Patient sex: F
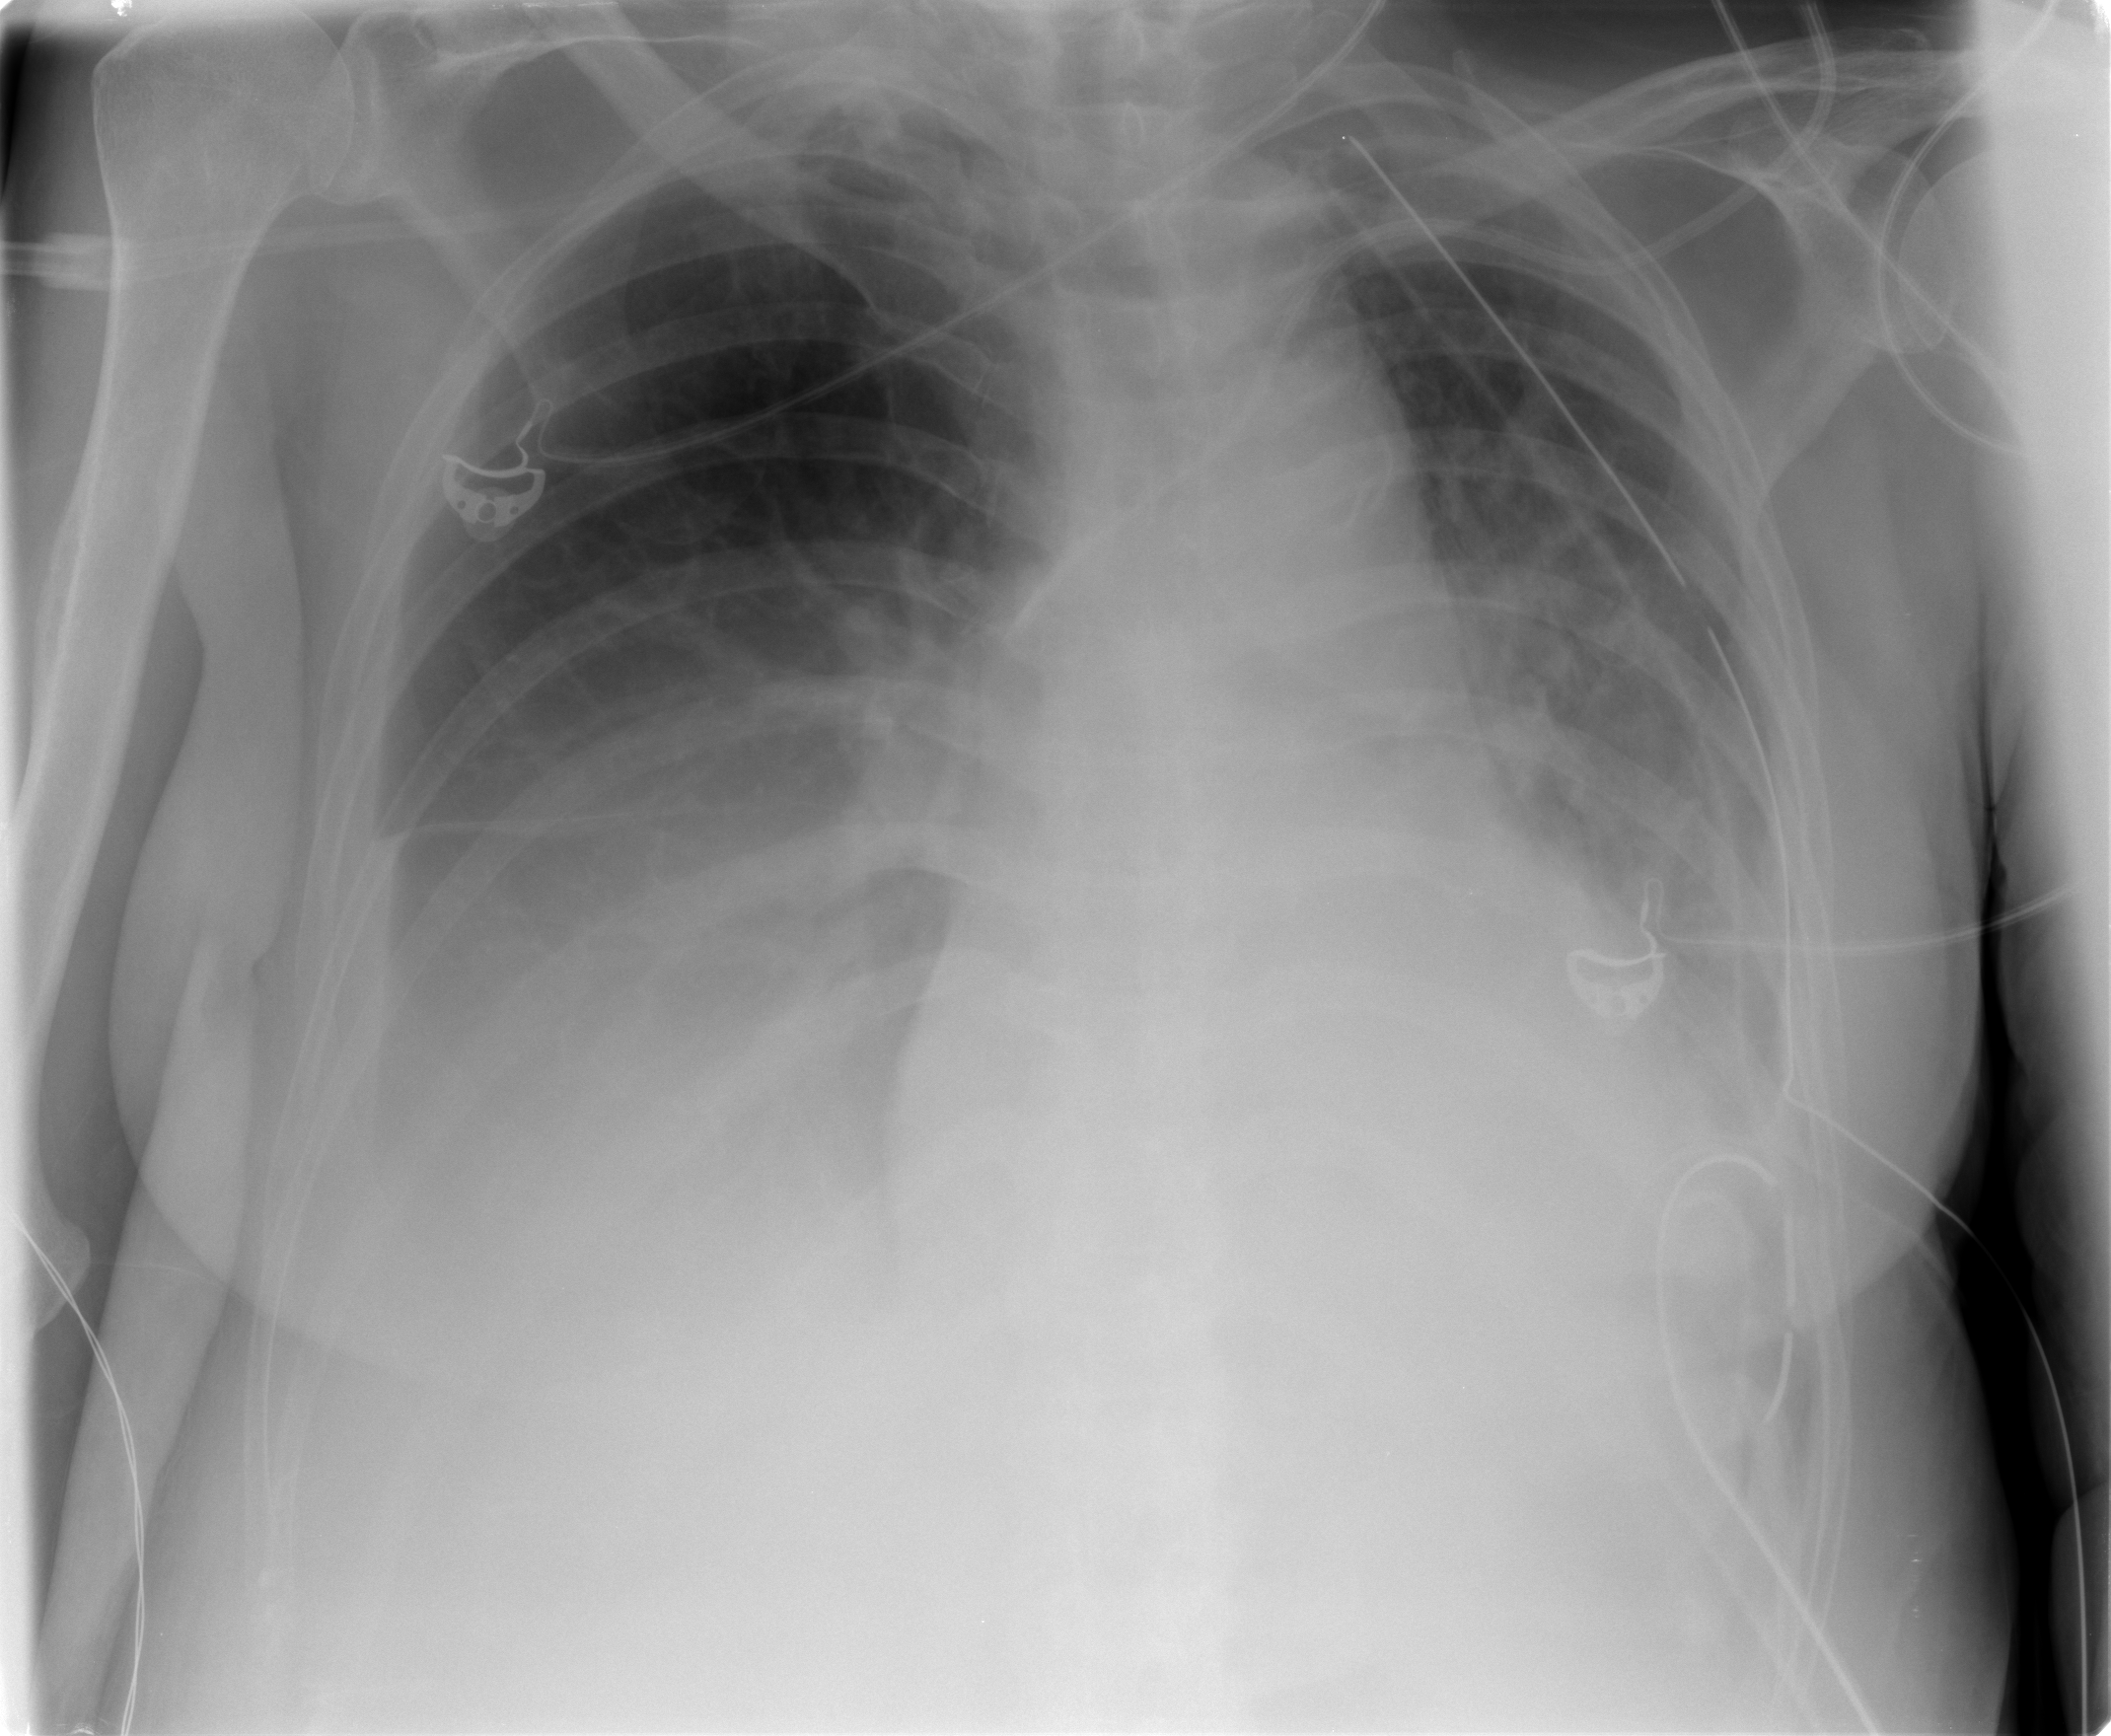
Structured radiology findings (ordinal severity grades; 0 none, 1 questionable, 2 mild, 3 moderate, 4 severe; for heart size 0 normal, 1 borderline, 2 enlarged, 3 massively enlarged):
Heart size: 0
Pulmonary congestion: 1
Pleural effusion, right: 3
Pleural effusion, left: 2
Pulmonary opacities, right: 0
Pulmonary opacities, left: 0
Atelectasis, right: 2
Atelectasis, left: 2